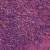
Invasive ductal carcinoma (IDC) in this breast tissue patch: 0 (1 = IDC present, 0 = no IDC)